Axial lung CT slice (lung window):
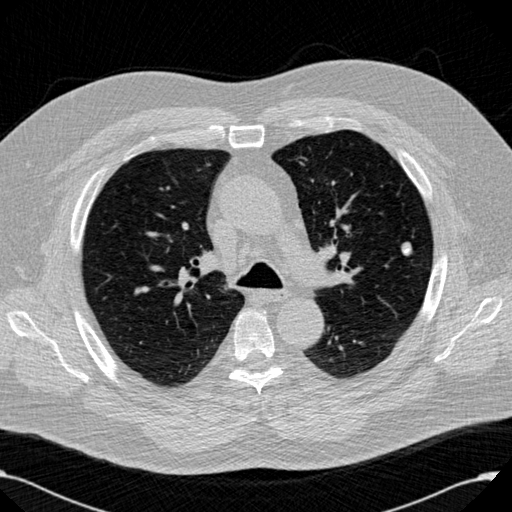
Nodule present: yes
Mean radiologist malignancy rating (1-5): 2.75